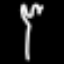
Label: fork